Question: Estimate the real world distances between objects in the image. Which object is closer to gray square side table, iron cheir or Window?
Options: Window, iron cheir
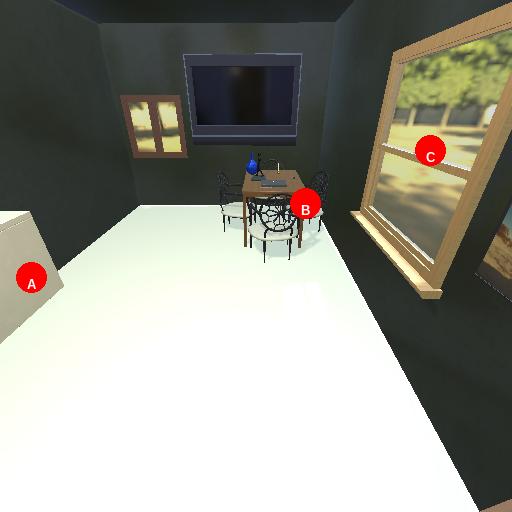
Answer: Window